Question: I want to change the value of child "toggleStatus" under Reference "BetSlip" as shown below. The already set value is "on" so I want such that when I click the button the value of "toggleStatus" is changed to "off"
'''
BetSlipActivity.toggleCollapse.setOnClickListener(new View.OnClickListener() {
@Override
public void onClick(View v) {
String timeStamp = betSlip.get(position).getTimeStamp();
String toggleStatus = betSlip.get(position).getToggleStatus();
DatabaseReference reference = FirebaseDatabase.getInstance().getReference("BetSlip");
reference.addValueEventListener(new ValueEventListener() {
@Override
public void onDataChange(@NonNull DataSnapshot snapshot) {
for (DataSnapshot ds: snapshot.getChildren()) {
String timestamp = ""+ ds.child("timeStamp").getValue();
String toggleStatus = ""+ ds.child("toggleStatus").getValue();
if (timeStamp.equals(timestamp) && toggleStatus.equals("on")) {
//set value to off
}
if (timeStamp.equals(timestamp) && toggleStatus.equals("off")) {
//set value to on
}
}
}
@Override
public void onCancelled(@NonNull DatabaseError error) {
}
});
}
});
'''

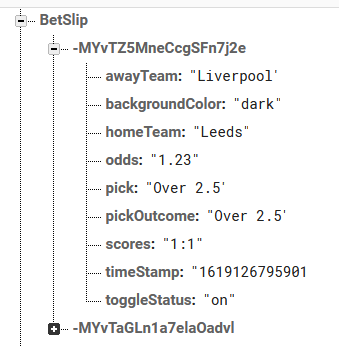
Answer: If you've got the 'DataSnapshot' for a path in the database, it's easy to get the 'DatabaseReference' that you need to update it:
'''
DatabaseReference reference = FirebaseDatabase.getInstance().getReference("BetSlip");
reference.addValueEventListener(new ValueEventListener() {
@Override
public void onDataChange(@NonNull DataSnapshot snapshot) {
for (DataSnapshot ds: snapshot.getChildren()) {
String timestamp = ""+ ds.child("timeStamp").getValue();
String toggleStatus = ""+ ds.child("toggleStatus").getValue();
if (timeStamp.equals(timestamp) && toggleStatus.equals("on")) {
ds.child("toggleStatus").getRef().setValue("off");
}
if (timeStamp.equals(timestamp) && toggleStatus.equals("off")) {
ds.child("toggleStatus").getRef().setValue("on");
}
}
}
@Override
public void onCancelled(@NonNull DatabaseError error) {
throw error.toException(); // never ignore errors
}
});
'''
Since you're updating the node based on its existing value, strictly speaking you might need to <URL> for it.